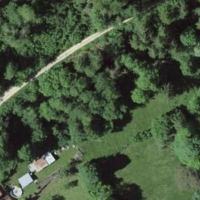
EUNIS habitat code: 41
Species observed at this site:
Clinopodium vulgare
Knautia arvensis
Mercurialis perennis
Primula veris
Abies alba